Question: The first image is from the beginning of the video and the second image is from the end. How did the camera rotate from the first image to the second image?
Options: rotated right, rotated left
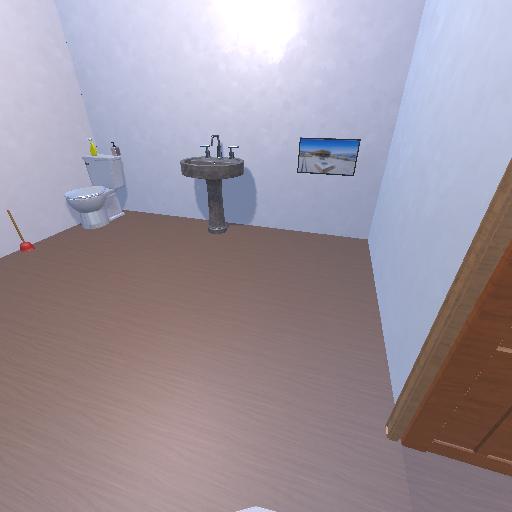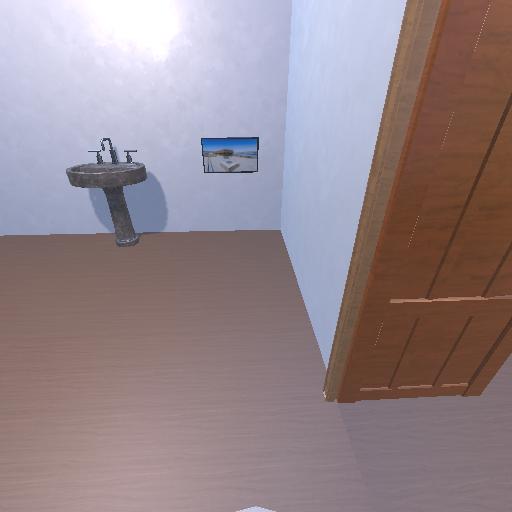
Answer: rotated right